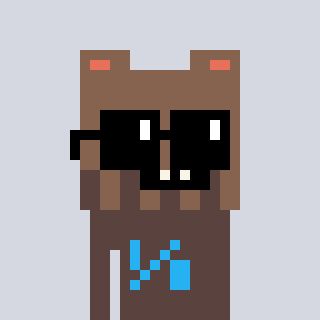
a pixel art character with square black sunglasses, a bear-shaped head and a darkbrown-colored body on a cool background